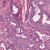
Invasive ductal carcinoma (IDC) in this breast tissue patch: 0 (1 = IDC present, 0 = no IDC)